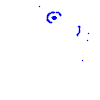
Particle: electron